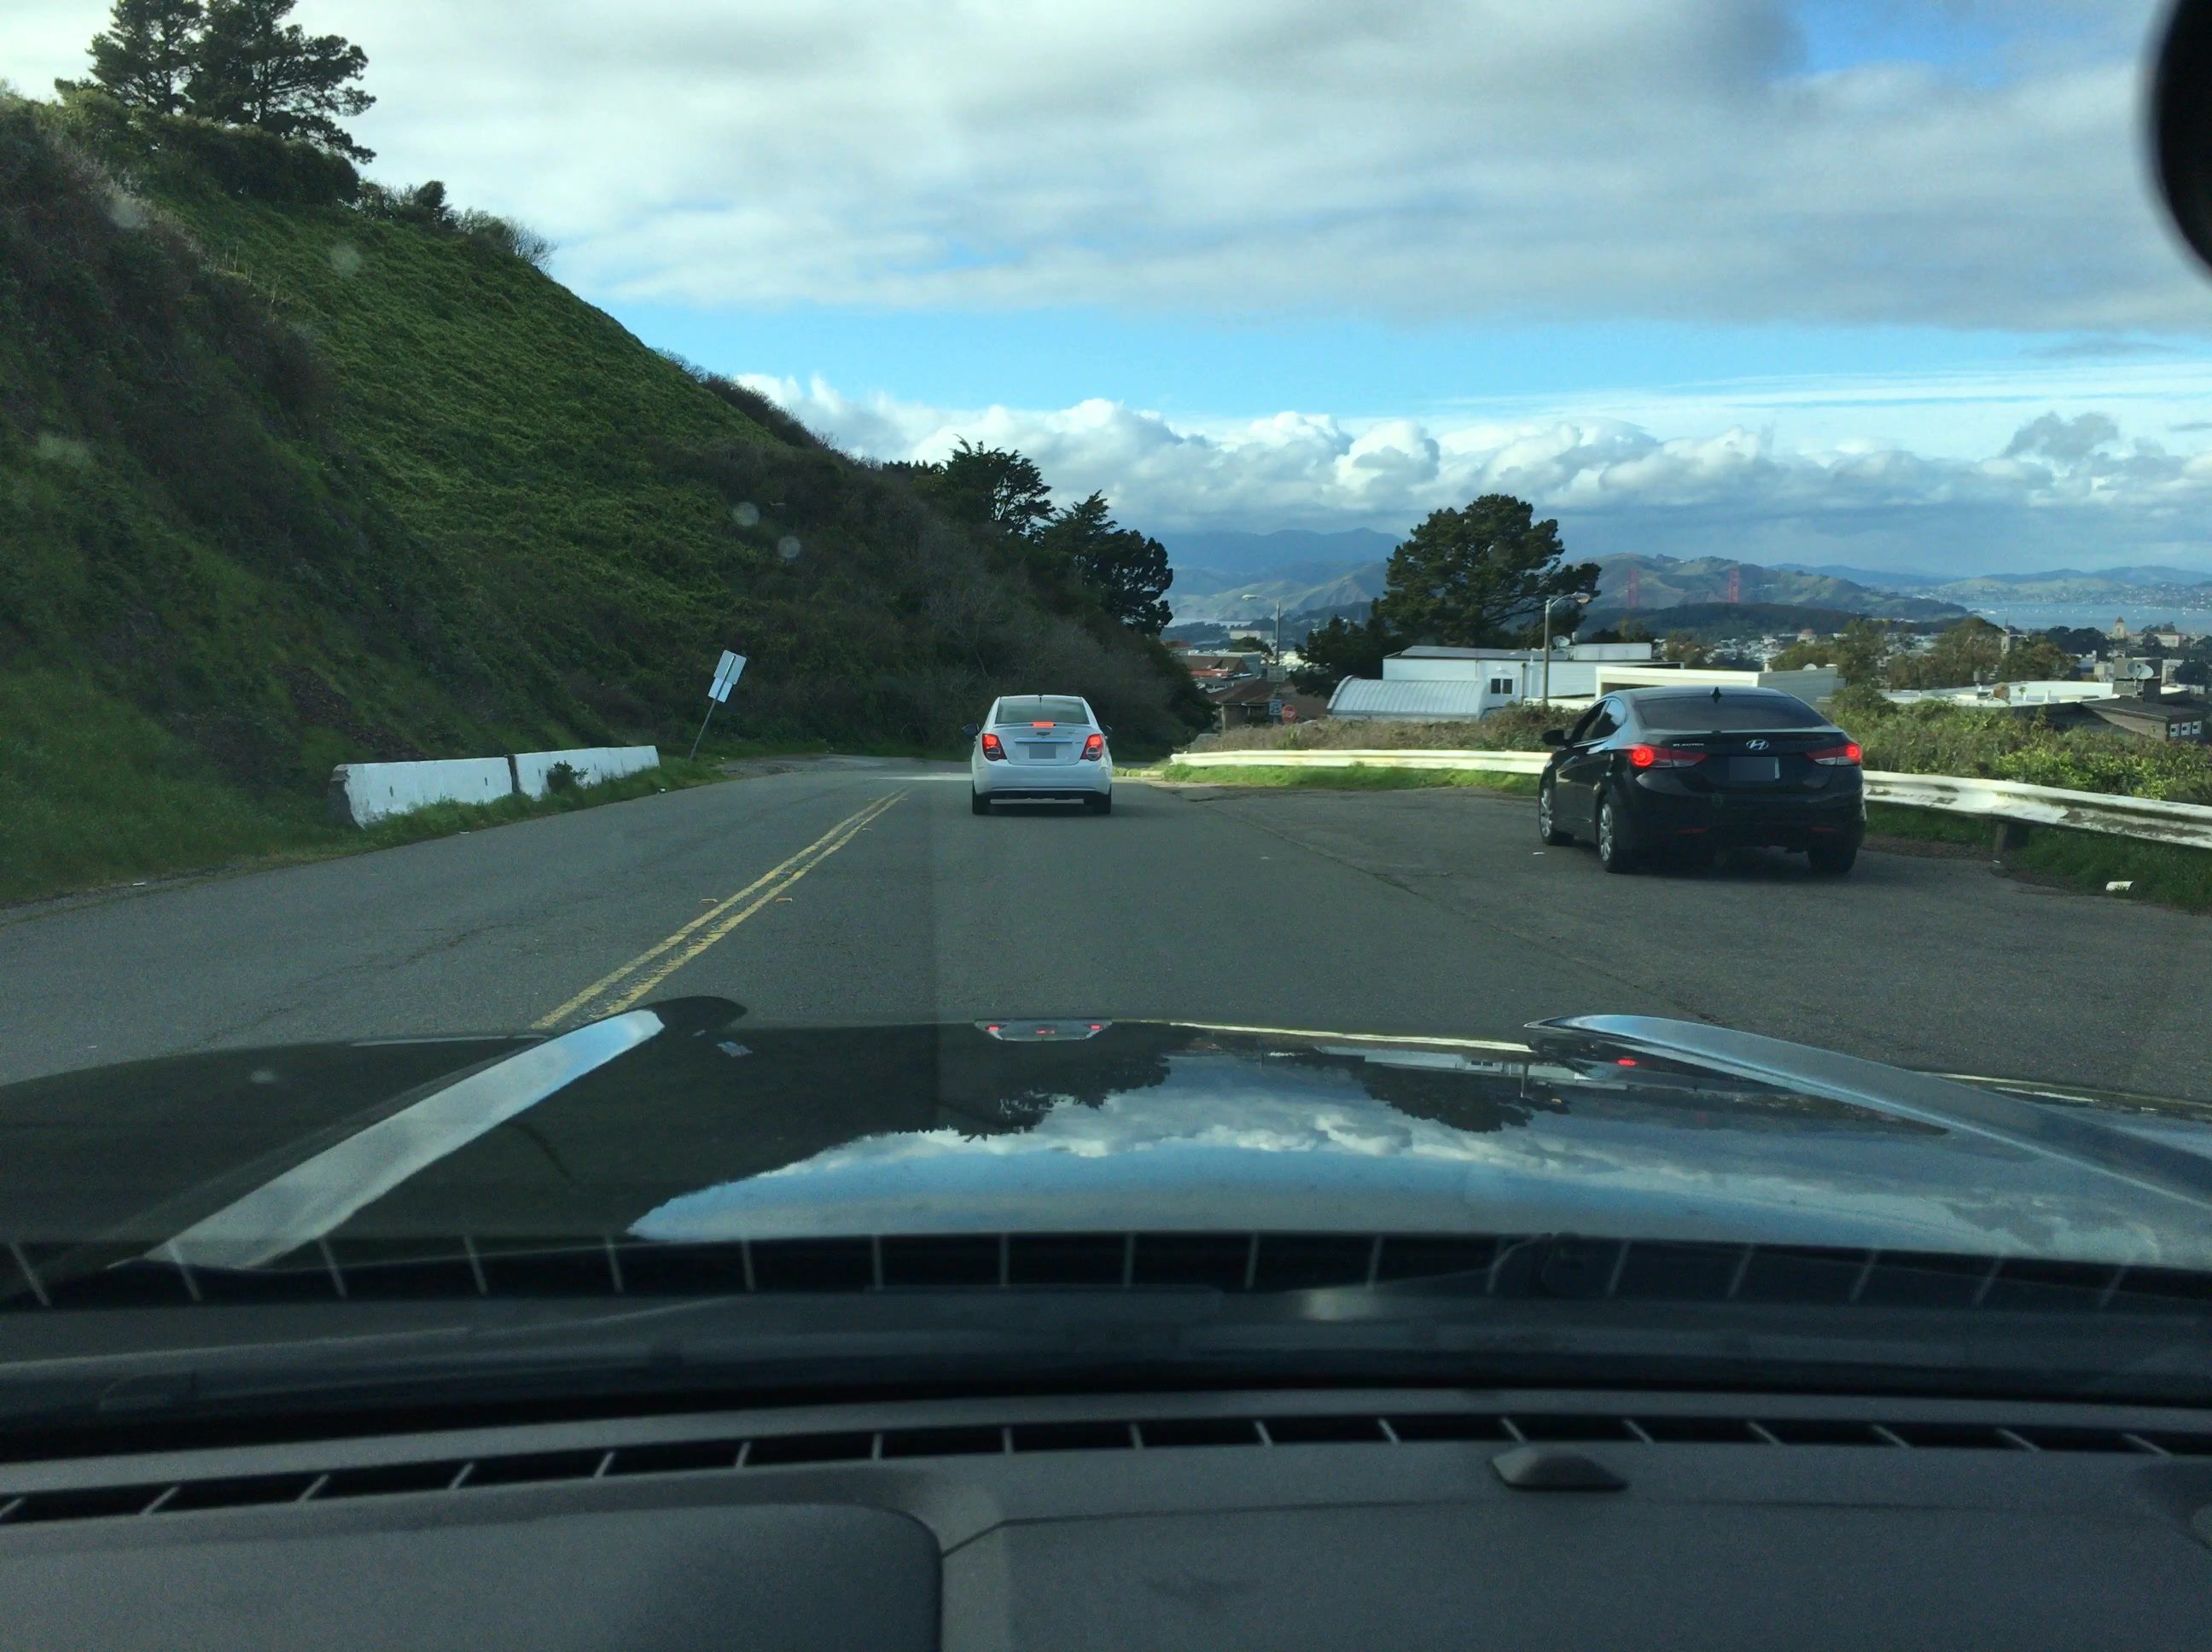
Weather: cloudy
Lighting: day
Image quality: slightly poor
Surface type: driving surface
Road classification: cycleway, tertiary
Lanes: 2
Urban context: urban centre
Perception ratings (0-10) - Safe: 3.4, Lively: 5.79, Beautiful: 5.13, Boring: 4.43, Depressing: 4.31, Wealthy: 1.73